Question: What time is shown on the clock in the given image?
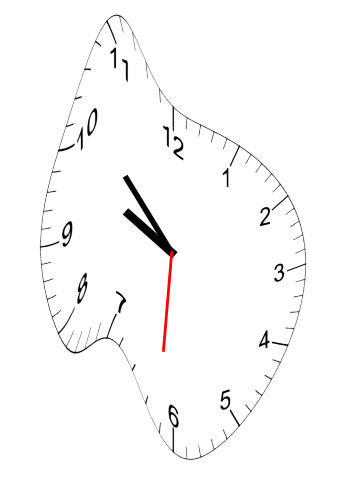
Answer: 09:52:31